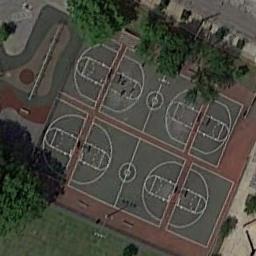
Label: basketball_court